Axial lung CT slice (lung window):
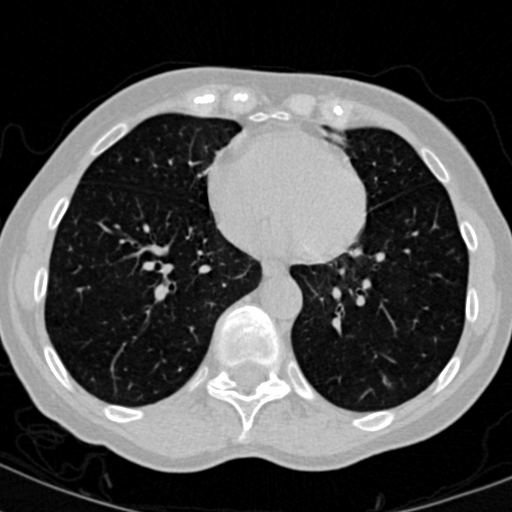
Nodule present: no